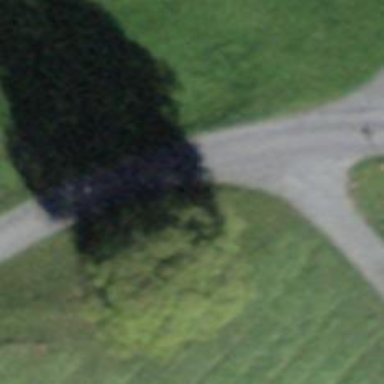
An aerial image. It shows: Red bench.